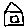
Label: house